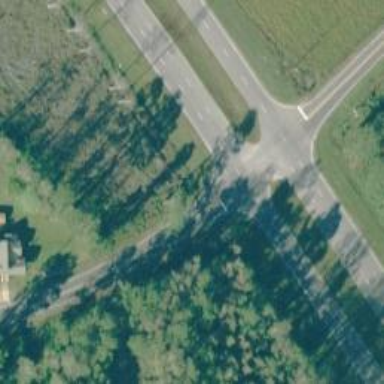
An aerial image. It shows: Trunk highway.